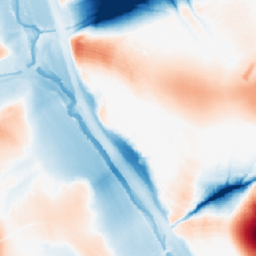
Category: morphological
Decomposition family: tophat_combined
Decomposition parameters: size: 50
Upsampling method: area
Upsampling parameters: scale: 4
Upsampling scale: 4